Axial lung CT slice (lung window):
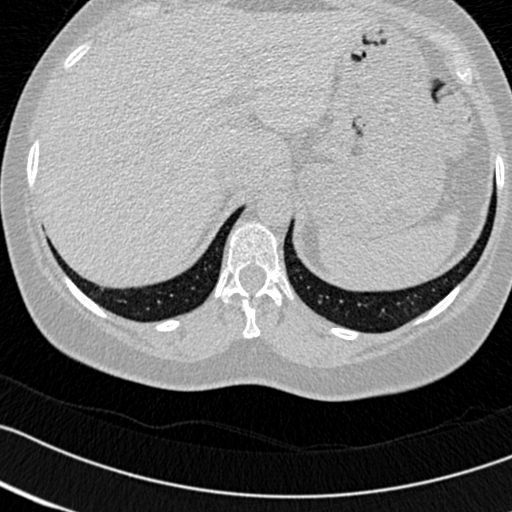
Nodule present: no